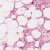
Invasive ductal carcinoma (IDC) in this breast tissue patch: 0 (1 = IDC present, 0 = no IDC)